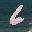
Label: 6